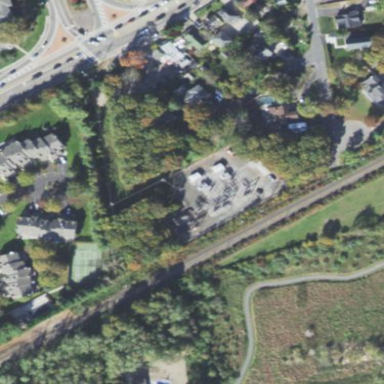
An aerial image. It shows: Power substation.